Interaction volume radius: 5 \u00c5
Interaction volume height: 20 \u00c5
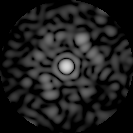
Disorder parameter: 0.7694